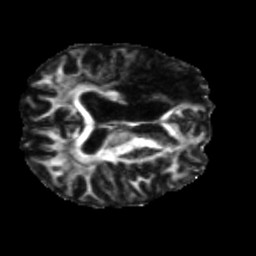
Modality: FA
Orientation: axial
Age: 60
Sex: male
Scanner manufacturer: siemens
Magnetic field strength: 3 T
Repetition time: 5.25 s
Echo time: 0.08 s